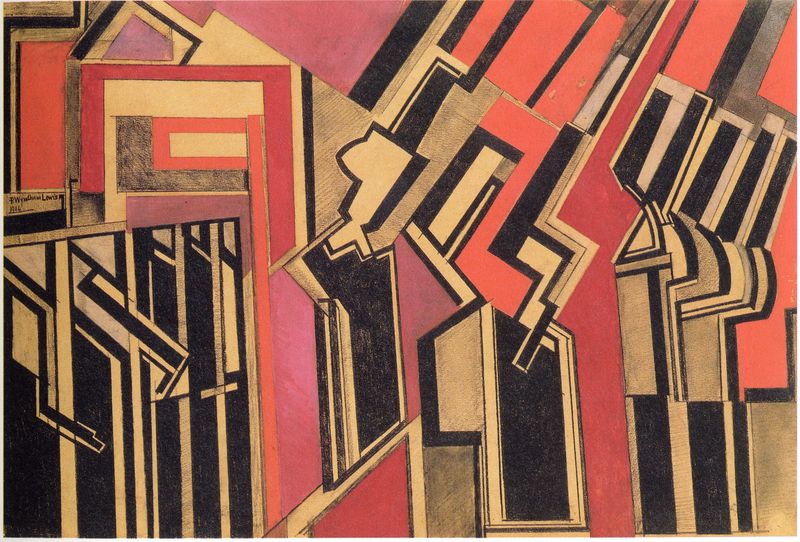
Titel: Red Duett, Rotes Duett
Künstler: Percy Wyndham Lewis
Standort: London
Institution: Ivor Braka Ltd.
Schlagwörter: gemälde, weiß, aquarell, dreieck, gelb, grün, kubismus, menschen, ocker, bewegung, braun, grau, orange, schwarz, zeichnung, rot, beige, expressionismus, flächig, muster, architektur, arme, rahmen, signatur, öl, feld, felder, gold, kontrast, rosa, schrift, italien, moderne, russland, abstrakt, farben, fläche, flächen, modern, formen, lila, violett, linien, figuren, krieg, soldaten, streifen, balken, striche, abstraktion, collage, flieder, abstrahiert, rechtecke, pink, futurismus, eckig, kreuz, rechteck, futuristisch, linie, kontur, form, waffen, buchstaben, bleistift, kasten, ecken, quadrate, geometrisch, gewehr, konstruktion, richtung, gewehre, geometrie, quadrat, viereck, vierecke, wiederholung, konstruktivismus, klang, gouache, menschne, postmodern, facetten, dreicke, konstruktiv, statisch, pappe, balla, geometrische abstraktion, suprematismus, ddd, grundformen, konstruktivistisch, el lissitzky, fächerung, simultanität, lewis, konstruktivismaus, rechtecke pink gelb, sant` elia